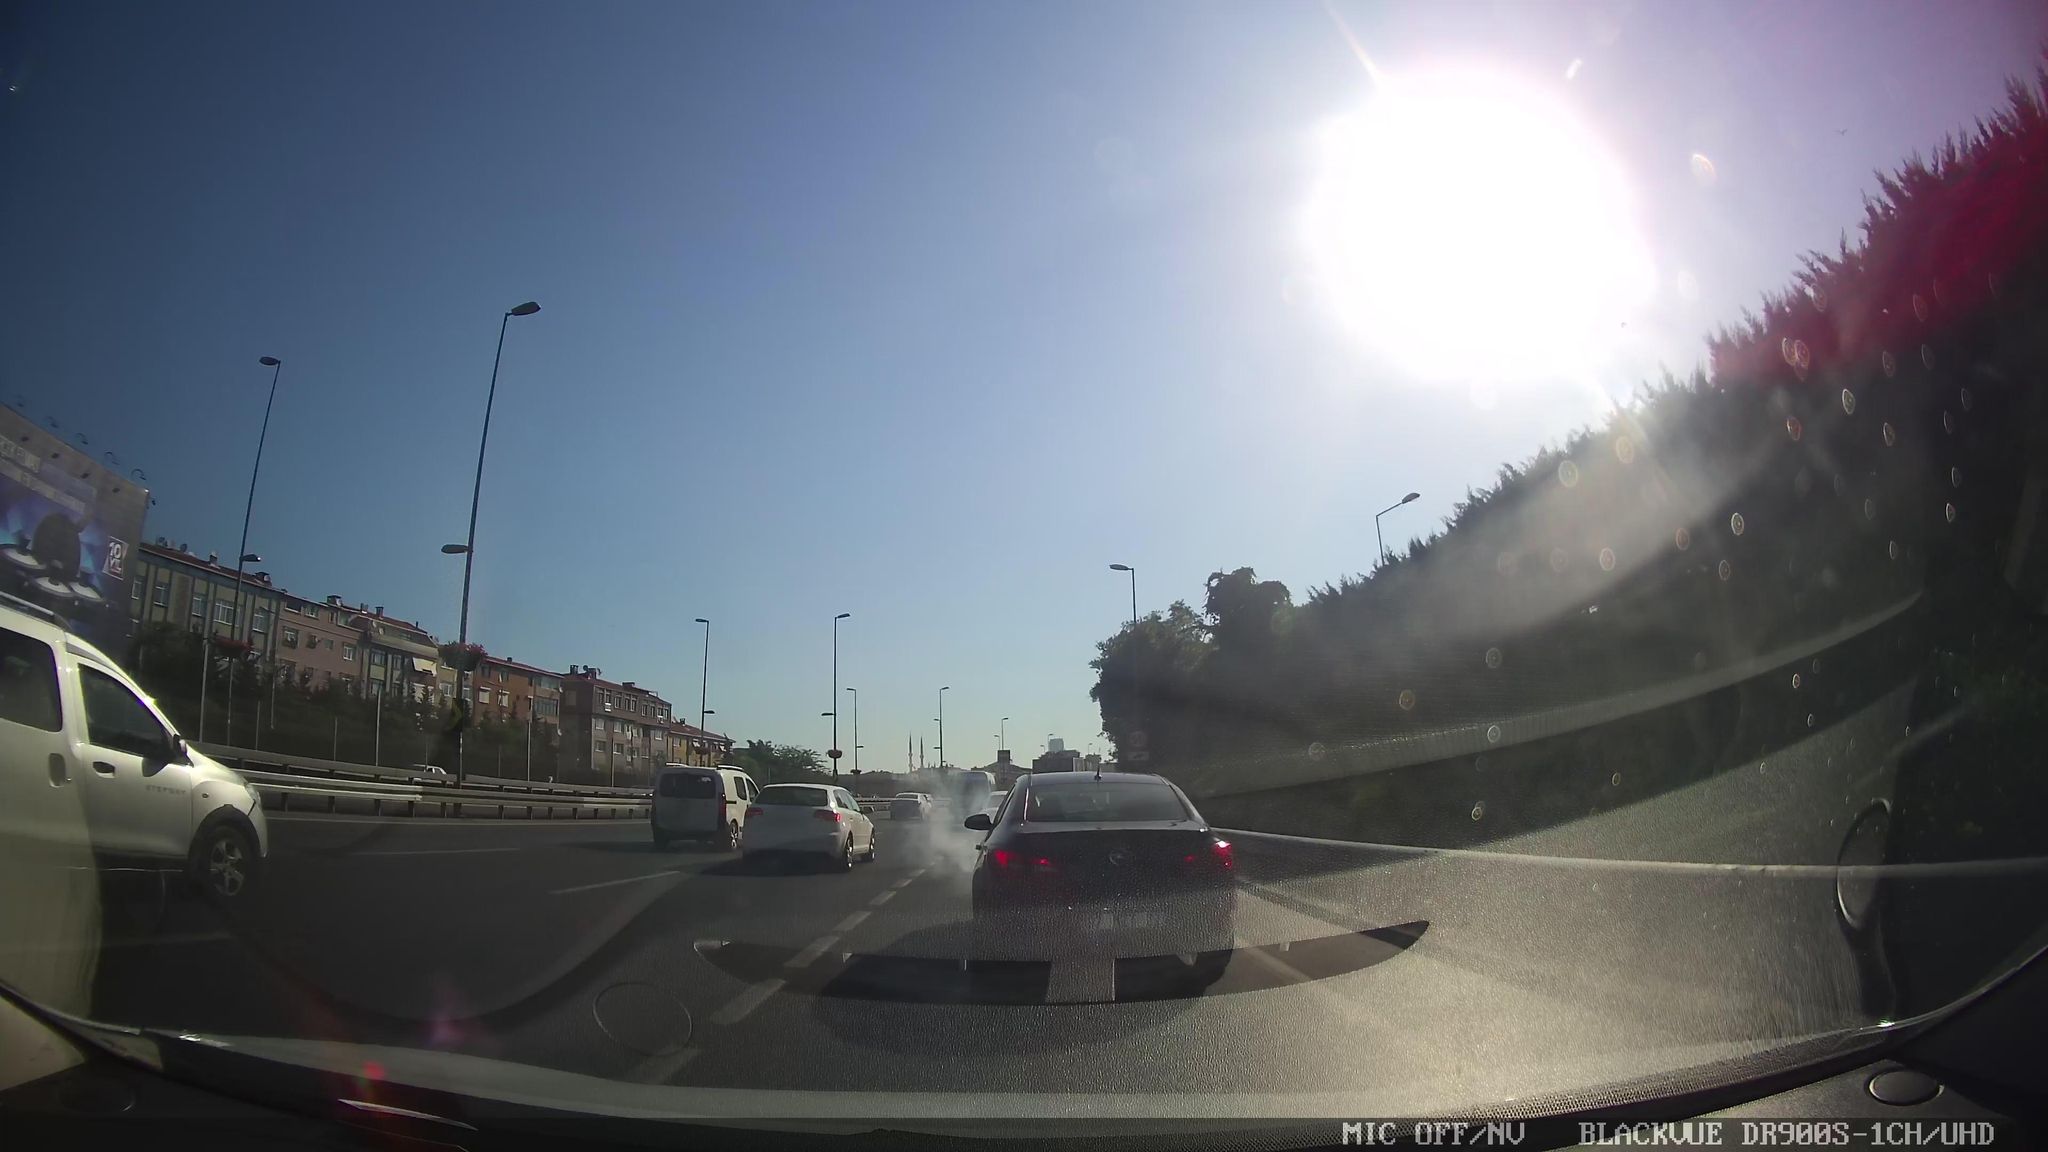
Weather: snowy
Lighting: day
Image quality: good
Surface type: driving surface
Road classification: trunk
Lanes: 3.0
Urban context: urban centre
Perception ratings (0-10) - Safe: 0.98, Lively: 6.89, Beautiful: 3.5, Boring: 2.78, Depressing: 5.26, Wealthy: 2.89